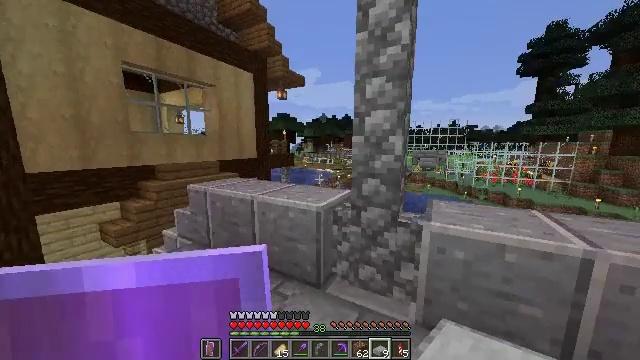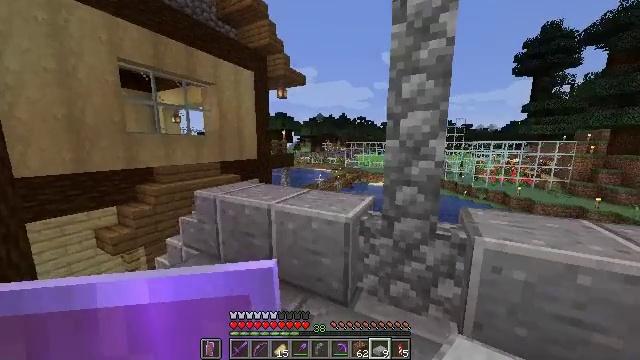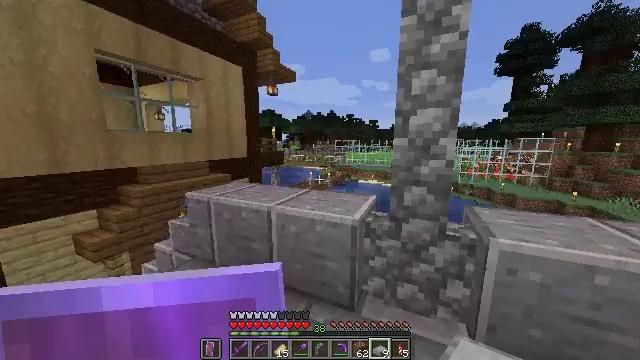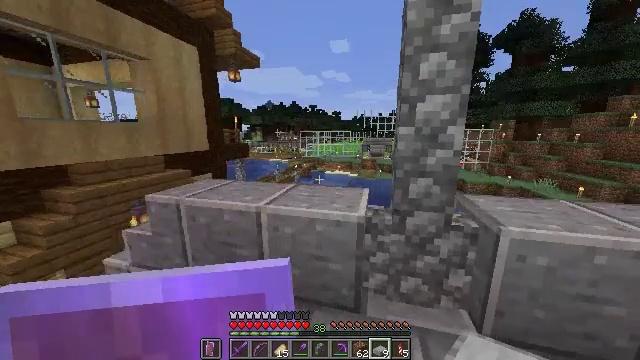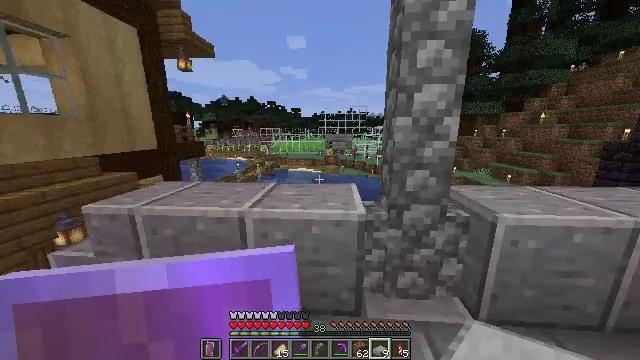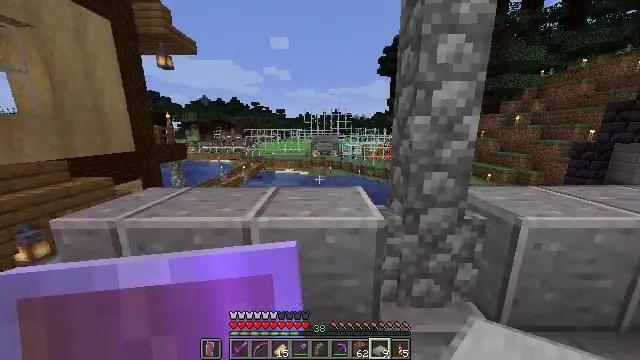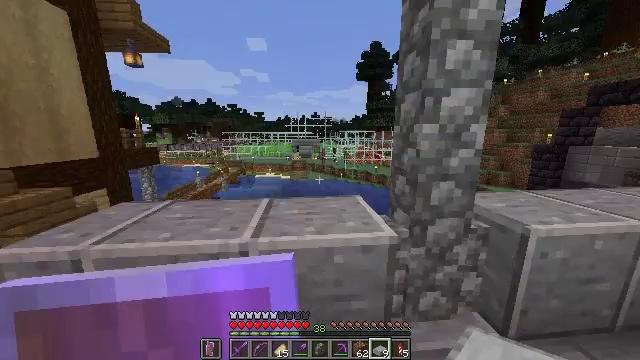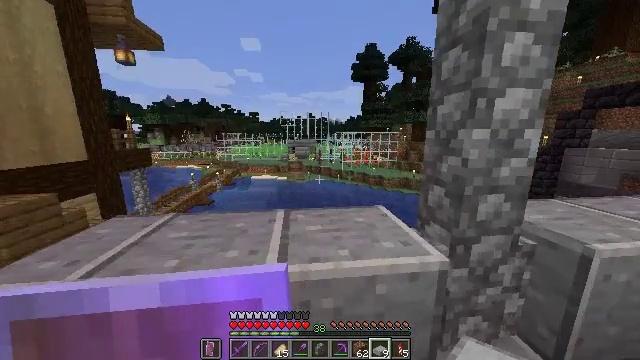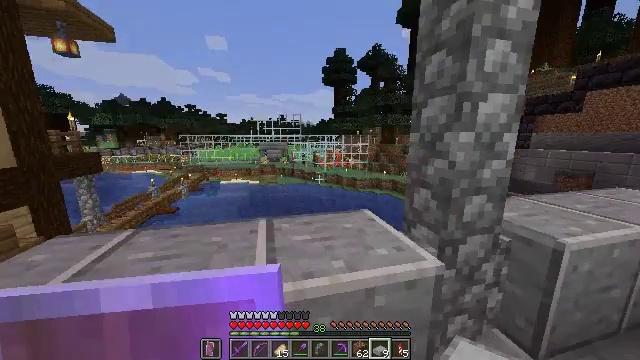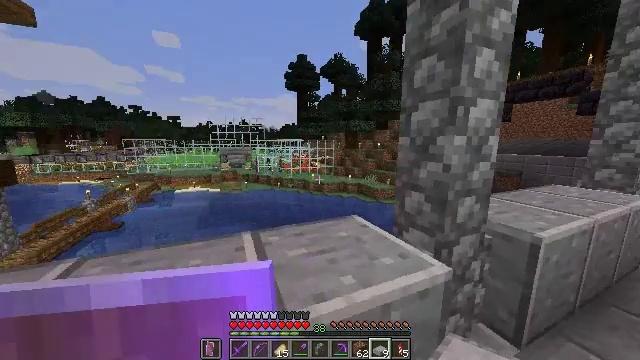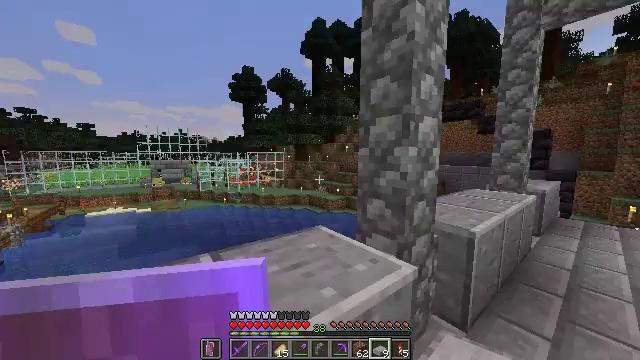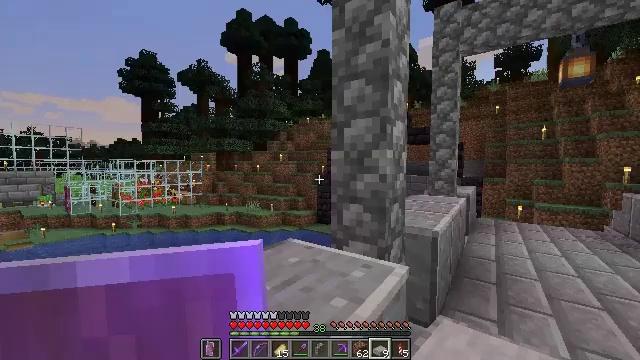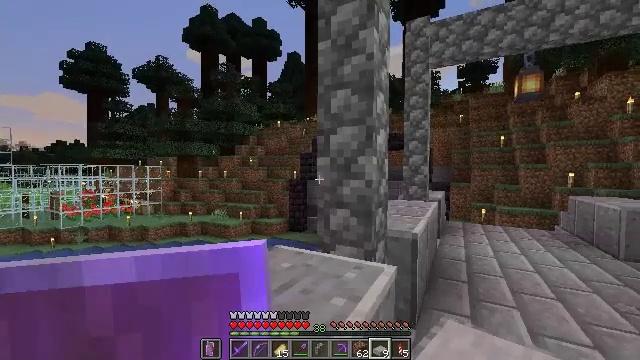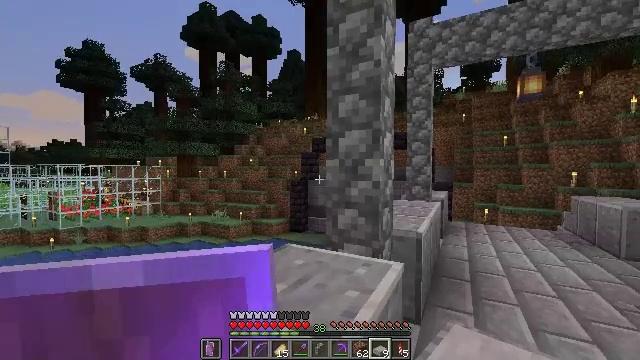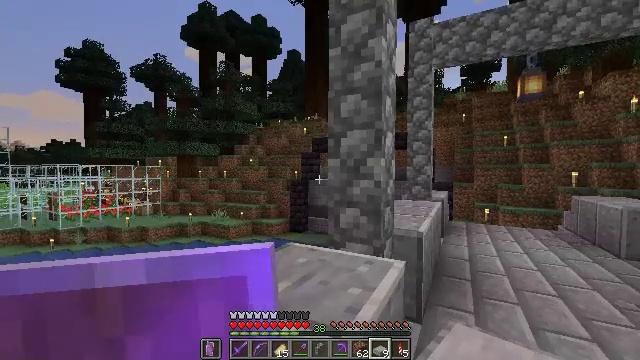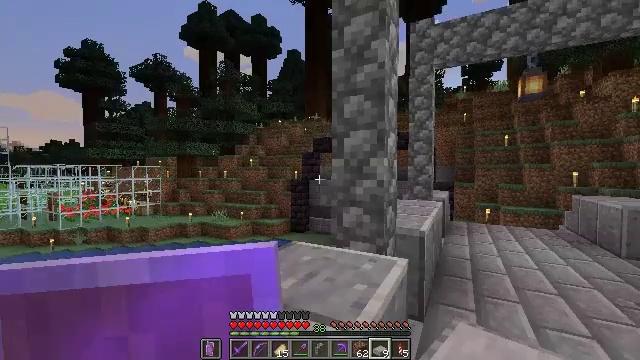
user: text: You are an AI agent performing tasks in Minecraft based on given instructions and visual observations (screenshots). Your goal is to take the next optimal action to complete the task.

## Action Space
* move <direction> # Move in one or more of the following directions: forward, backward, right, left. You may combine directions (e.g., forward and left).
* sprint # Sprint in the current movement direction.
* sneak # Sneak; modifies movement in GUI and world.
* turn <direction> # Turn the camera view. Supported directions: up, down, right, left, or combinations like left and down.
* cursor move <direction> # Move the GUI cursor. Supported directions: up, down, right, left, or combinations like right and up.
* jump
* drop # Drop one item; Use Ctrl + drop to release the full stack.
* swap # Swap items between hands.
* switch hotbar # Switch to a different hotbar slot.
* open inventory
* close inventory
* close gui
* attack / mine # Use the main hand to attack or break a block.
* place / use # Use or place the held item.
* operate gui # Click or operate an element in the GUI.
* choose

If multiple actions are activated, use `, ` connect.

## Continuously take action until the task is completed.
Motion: motion action
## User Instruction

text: Craft several smooth stone slab on the crafting table.
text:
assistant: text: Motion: move forward and move left, sprint, turn right
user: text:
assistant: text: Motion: move forward and move left, sprint, turn right
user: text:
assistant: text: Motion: move forward and move left, sprint, turn right and down
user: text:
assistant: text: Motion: move forward and move left, sprint, turn right and down
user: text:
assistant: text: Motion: move forward and move left, sprint, turn right
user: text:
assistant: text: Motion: move forward and move left, sprint, turn right
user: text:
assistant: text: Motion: move forward and move left, sprint, turn right
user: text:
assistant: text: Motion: move forward and move left, turn right
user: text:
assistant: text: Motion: move left, turn right and up
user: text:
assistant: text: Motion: move left, turn right and up
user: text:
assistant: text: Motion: move left, turn right and up
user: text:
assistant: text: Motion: move left, turn right and up
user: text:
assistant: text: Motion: move left
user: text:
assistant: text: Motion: no_op
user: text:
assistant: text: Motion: no_op
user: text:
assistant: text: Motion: no_op
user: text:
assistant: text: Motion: jump
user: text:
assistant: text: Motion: move left, jump
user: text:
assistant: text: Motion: move forward and move left, jump
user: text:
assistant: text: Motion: move forward and move left, jump
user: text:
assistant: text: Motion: move forward and move left, jump
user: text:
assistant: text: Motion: move forward and move left, jump
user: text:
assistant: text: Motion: move forward and move left
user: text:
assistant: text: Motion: move forward and move left
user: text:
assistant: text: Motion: no_op
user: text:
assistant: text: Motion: no_op
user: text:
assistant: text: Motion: no_op
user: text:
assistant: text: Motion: no_op
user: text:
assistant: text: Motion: move left, turn right and down
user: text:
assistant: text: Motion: turn right